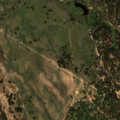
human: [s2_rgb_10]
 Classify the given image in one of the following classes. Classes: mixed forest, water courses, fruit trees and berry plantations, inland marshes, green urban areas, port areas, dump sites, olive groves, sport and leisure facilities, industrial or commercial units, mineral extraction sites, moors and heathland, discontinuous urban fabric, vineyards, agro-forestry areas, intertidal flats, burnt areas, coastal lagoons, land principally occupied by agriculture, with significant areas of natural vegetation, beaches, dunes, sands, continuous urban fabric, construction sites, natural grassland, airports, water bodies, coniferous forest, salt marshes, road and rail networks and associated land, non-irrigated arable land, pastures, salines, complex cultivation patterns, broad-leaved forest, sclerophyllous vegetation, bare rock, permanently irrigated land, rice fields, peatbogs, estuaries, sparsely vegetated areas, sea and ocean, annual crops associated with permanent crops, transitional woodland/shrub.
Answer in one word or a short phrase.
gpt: non-irrigated arable land, agro-forestry areas, transitional woodland/shrub